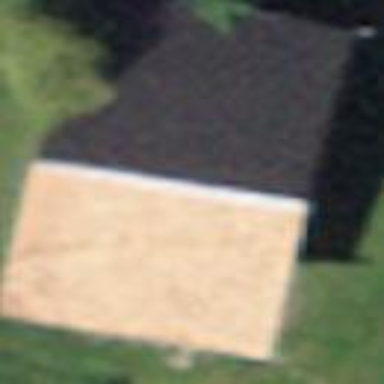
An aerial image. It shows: Rural barn.